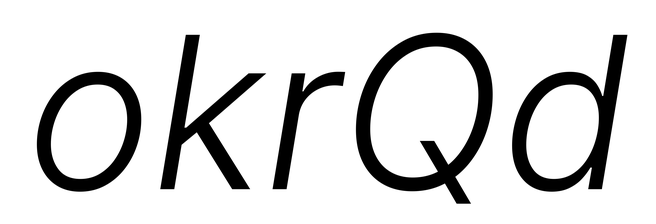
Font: Inter-Italic_Light_Italic